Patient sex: M
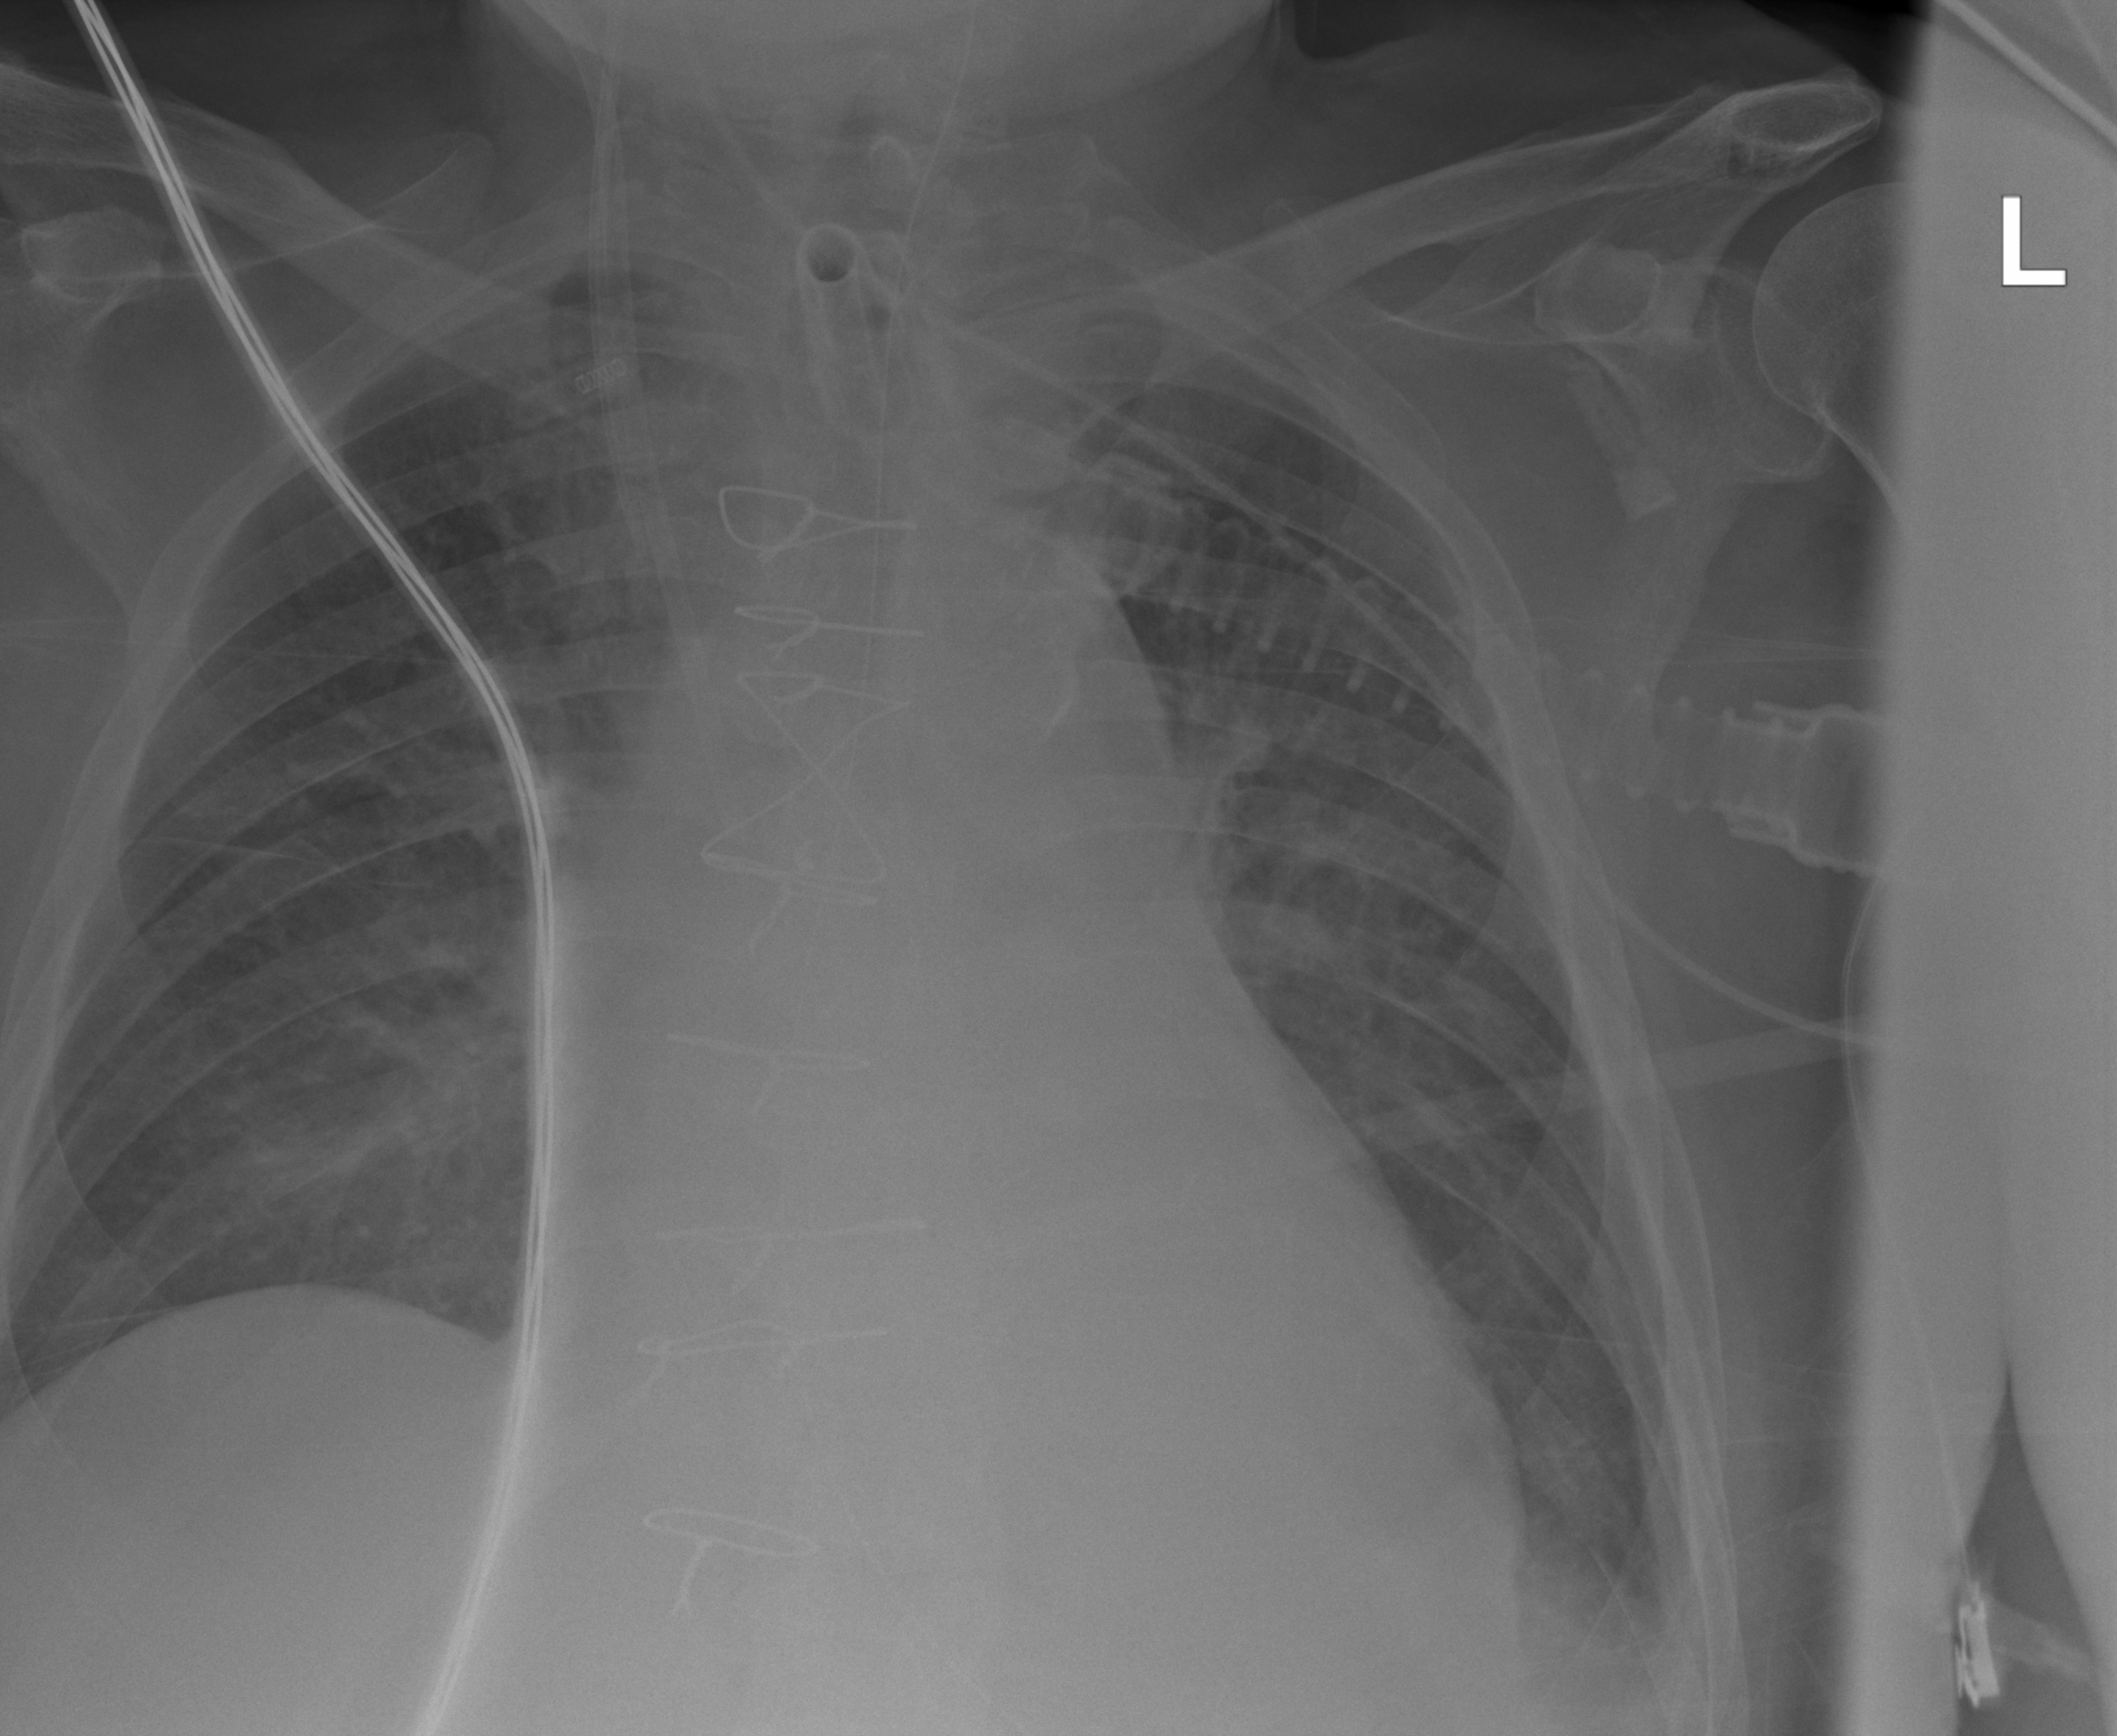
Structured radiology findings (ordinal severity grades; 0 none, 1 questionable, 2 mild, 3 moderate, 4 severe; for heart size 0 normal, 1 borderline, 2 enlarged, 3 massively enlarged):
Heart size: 2
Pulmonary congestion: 1
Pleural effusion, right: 0
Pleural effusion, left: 2
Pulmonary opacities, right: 1
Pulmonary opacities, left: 0
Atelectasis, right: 2
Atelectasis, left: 2